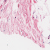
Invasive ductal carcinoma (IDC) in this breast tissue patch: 0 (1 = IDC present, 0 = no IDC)